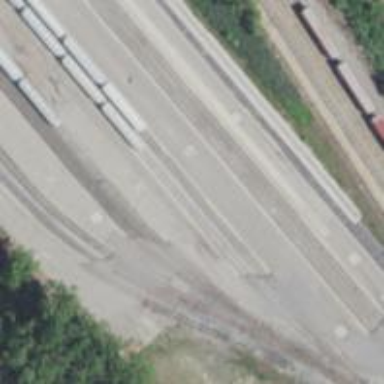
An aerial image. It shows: Rail spur service.